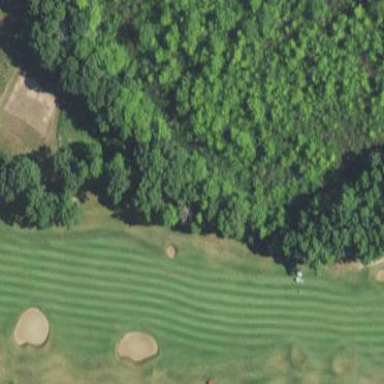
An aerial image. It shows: Grassy area designated as golf fairway.